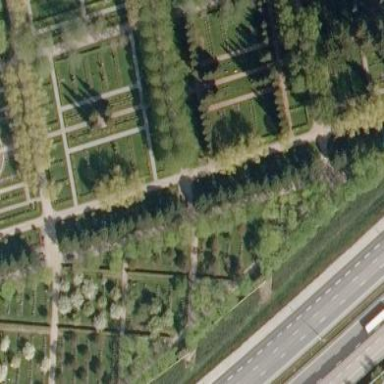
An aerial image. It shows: Sector in the cemetery.